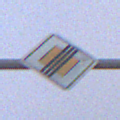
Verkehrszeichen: EndeVorfahrtsstrasse
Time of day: SunriseSunset
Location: Outdoor (Beach)
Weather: Overcast
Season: NotSpecified
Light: Natural